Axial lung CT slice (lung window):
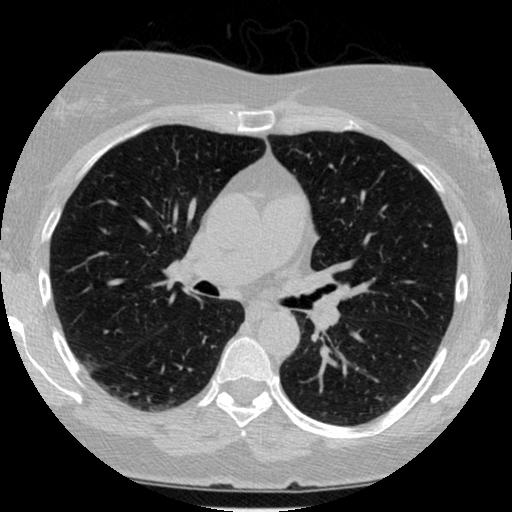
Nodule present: no